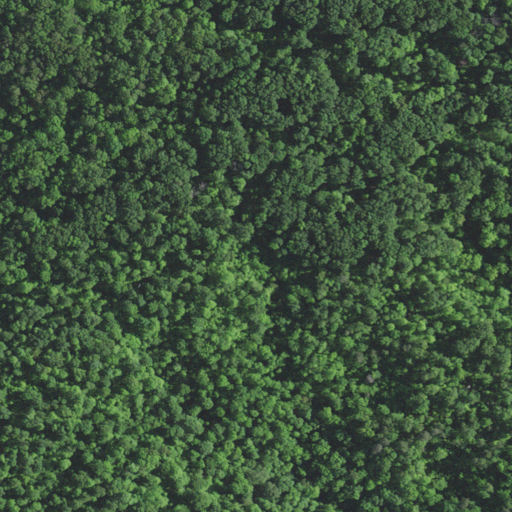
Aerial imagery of ridge(s) in Kentucky named Jones Ridge containing deciduous forest and mixed forest